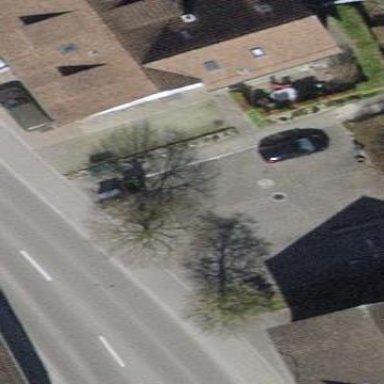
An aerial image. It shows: Parking area with surface.